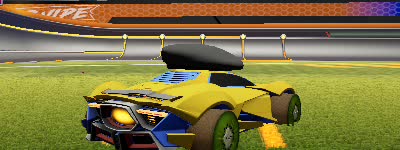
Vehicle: werewolf